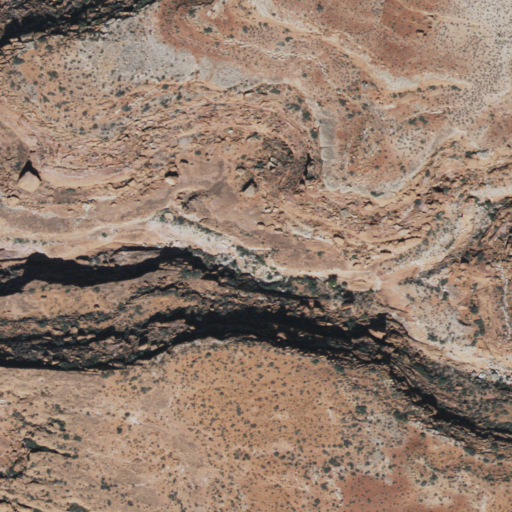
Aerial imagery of valley in Arizona named Carbonate Canyon containing barren land, shrub, and open development